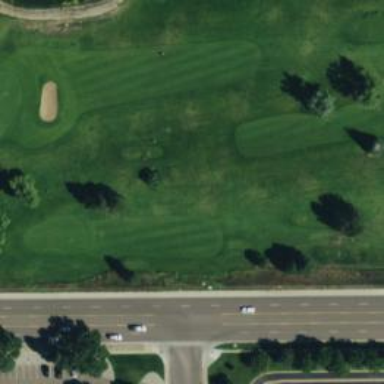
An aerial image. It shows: Golf hole.